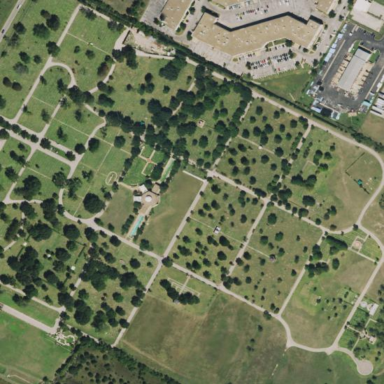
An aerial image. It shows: Cemetery.